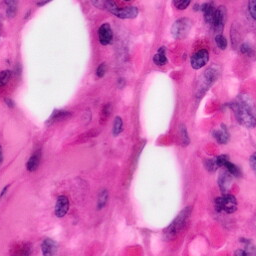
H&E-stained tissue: Pancreatic